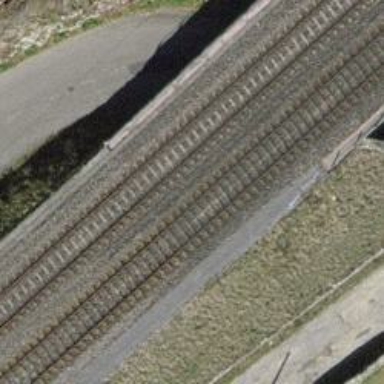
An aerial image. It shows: Railway bridge with electrified contact line. There is one track on the bridge.